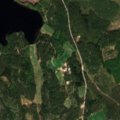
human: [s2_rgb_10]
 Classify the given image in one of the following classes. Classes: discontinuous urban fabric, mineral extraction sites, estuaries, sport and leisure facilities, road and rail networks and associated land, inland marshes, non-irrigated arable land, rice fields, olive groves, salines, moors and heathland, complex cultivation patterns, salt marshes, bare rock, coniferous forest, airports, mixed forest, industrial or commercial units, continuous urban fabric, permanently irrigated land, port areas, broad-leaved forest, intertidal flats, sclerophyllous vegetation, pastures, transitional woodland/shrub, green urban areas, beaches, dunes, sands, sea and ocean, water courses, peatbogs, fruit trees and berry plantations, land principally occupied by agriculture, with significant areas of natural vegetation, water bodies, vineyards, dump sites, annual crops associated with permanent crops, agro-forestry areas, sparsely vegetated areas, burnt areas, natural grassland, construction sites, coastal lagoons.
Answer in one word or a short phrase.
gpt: non-irrigated arable land, coniferous forest, mixed forest, transitional woodland/shrub, water bodies